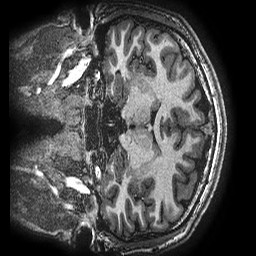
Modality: T1w
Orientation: coronal
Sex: male
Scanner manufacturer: ge
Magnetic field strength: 3 T
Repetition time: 0.00766 s
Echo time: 0.003476 s